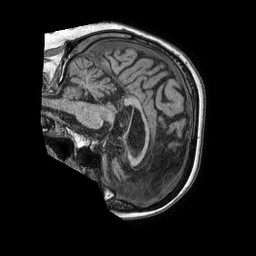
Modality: T1w
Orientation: sagittal
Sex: male
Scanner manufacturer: philips
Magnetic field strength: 1.5 T
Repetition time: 0.007583 s
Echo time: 0.003444 s